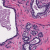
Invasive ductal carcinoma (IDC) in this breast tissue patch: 0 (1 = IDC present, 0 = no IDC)